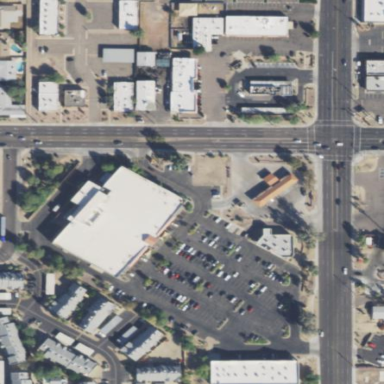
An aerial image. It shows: Retail building.